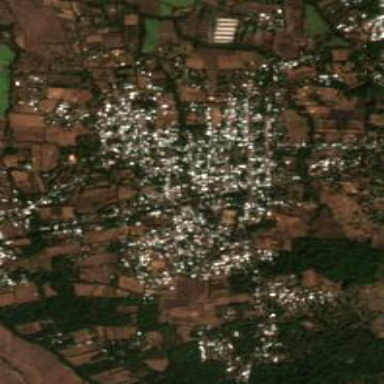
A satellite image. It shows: Town.